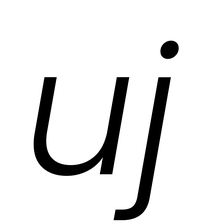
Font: Poppins-LightItalic